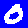
Digit: 0